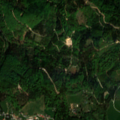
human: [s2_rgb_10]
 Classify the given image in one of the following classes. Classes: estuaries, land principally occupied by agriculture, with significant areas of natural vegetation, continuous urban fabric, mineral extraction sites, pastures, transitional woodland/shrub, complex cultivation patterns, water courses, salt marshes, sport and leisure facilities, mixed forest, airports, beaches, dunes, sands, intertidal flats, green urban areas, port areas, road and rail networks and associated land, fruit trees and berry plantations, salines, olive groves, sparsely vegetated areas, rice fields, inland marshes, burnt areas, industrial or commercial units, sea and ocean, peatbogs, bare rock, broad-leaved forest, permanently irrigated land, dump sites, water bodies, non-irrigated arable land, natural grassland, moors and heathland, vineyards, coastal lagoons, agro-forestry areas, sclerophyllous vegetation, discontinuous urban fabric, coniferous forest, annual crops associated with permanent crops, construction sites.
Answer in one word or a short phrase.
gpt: pastures, broad-leaved forest, mixed forest